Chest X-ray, PA view. Patient: 57 years old, sex F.
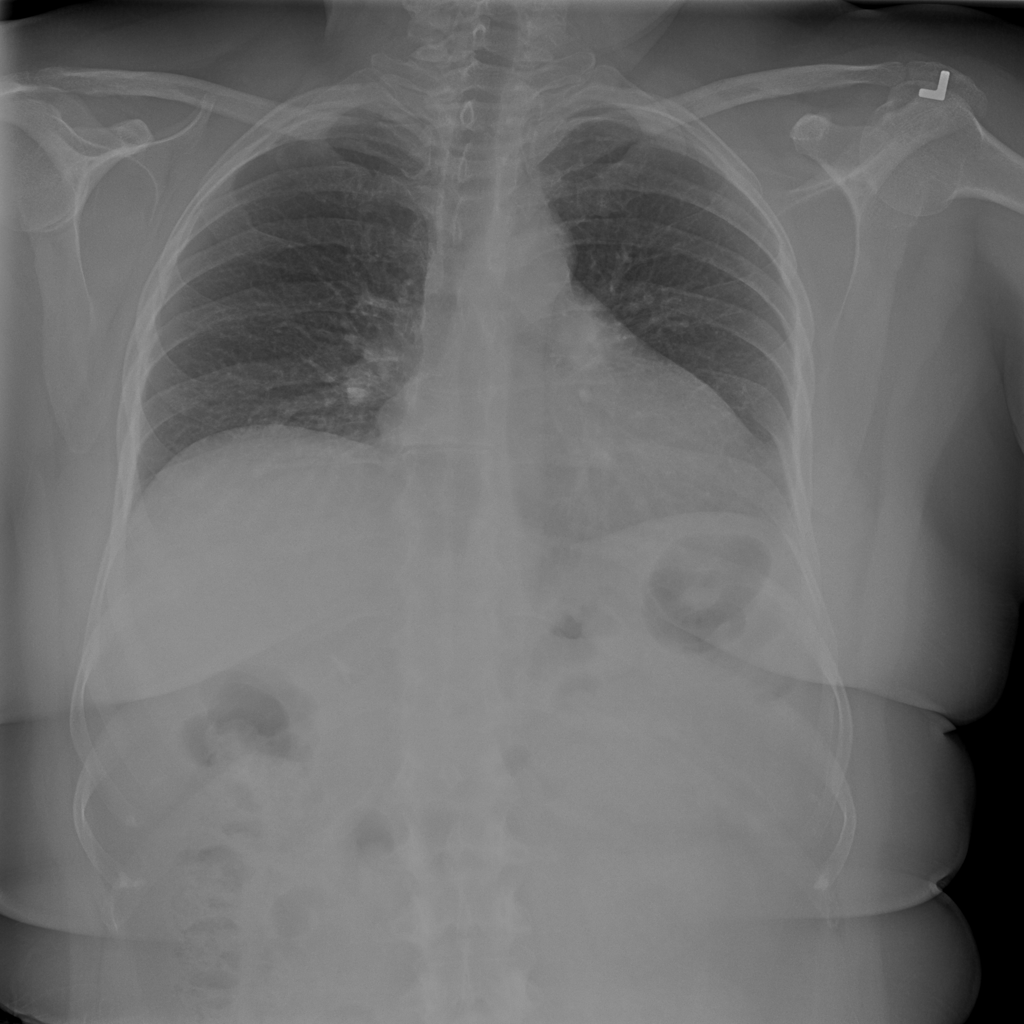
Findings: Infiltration